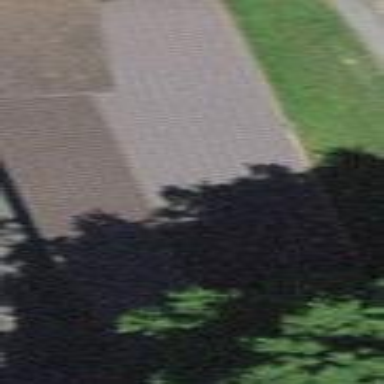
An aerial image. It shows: View of roof of building.